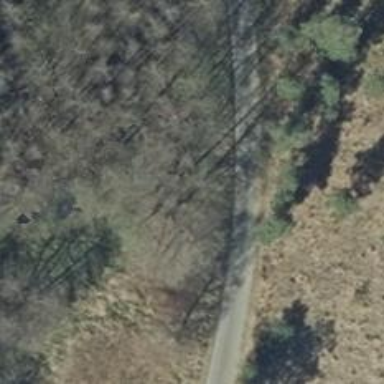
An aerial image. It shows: Unclassified paved road.